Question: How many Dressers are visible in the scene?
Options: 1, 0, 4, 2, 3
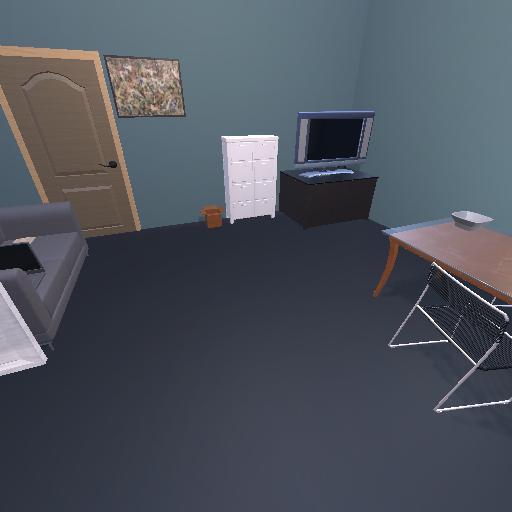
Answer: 1